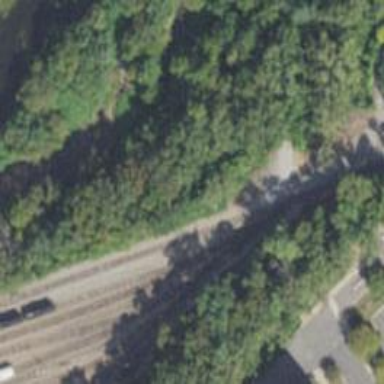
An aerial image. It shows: Railway siding with rails.